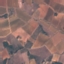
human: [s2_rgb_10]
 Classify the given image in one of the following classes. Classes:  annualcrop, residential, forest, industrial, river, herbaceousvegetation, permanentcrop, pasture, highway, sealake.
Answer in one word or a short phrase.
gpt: PermanentCrop